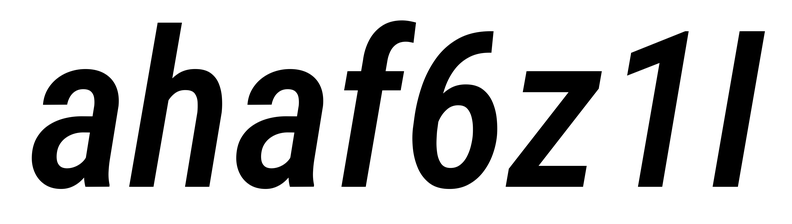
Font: Roboto-Italic_Condensed_Medium_Italic